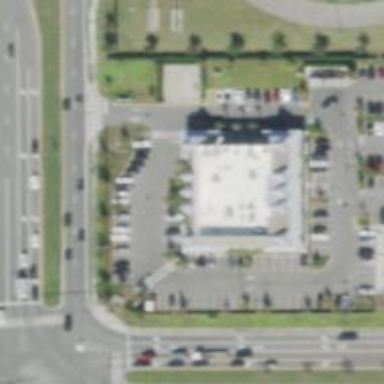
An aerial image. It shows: Healthcare clinic.